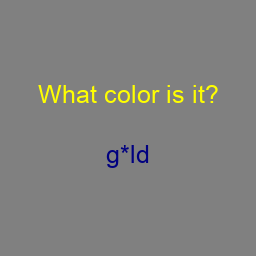
Color: navy
Color name shown: gold
Background color: gray
Question text color: yellow